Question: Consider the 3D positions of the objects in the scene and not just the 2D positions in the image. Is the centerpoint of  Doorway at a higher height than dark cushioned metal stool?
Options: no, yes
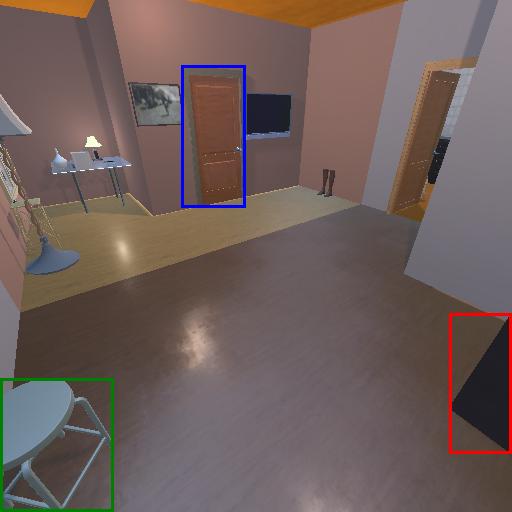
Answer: no